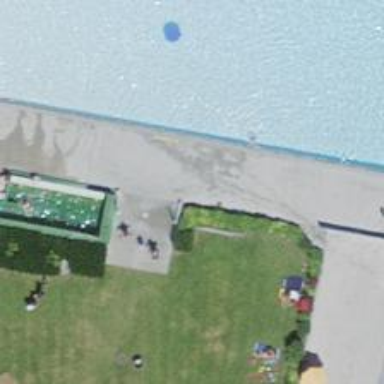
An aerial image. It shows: Swimming pool located in leisure land.